Question: I'm trying to create a PDF document from a HTML document. I am using DOMPDF to do this as every other one I found was either too complicated or required me to install something to the web server itself. I just need a very simple HTML to PDF and force download script of some kind. This is my code so far.
It is working almost completely. The ONLY thing that isn't working is the images... For some reason... And it works when I echo the $html variable and load it into a page on it's own.
'''
include('dompdf/dompdf_config.inc.php');
$html = $html_header . formatFormResultDownload($userid) . $html_footer;
$dompdf = new DOMPDF();
$dompdf->set_paper("a4");
$dompdf->load_html($html);
$dompdf->render();
$dompdf->stream('User Gallery (' . date('Y-m-d H:i:s') . ').pdf');
'''
'''
<!DOCTYPE html>
<html>
<head>
<title>****</title>
</head>
<body>
<table border="1" cellpadding="10" width="100%">
<tr>
<td width="50%"><img src=
"http://****.net/client/****/images/logo-large.gif"></td>
<td width="50%"><span><strong>Email</strong>:
****@****.net</span><br>
<span><strong>Company Name</strong>:****</span><br>
<span><strong>Company Email</strong>:****</span></td>
</tr>
</table>
<table border="1" cellpadding="10" width="100%">
<tr>
<td align="center" width="25%"><span><img src=
"http://****.net/client/****/index.php?option=com_datsogallery&amp;view=sbox&amp;catid=7&amp;id=70635"
style="width:200px" width="100%"></span><br>
<br>
<span><strong>IS Reference</strong>: 70635</span><br>
<span><strong>Author</strong>: Rob Speakman</span><br></td>
<td align="center" width="25%"><span><img src=
"http://****.net/client/****/index.php?option=com_datsogallery&amp;view=sbox&amp;catid=7&amp;id=71173"
style="width:200px" width="100%"></span><br>
<br>
<span><strong>IS Reference</strong>: 71173</span><br>
<span><strong>Author</strong>: James Hearne</span><br></td>
<td align="center" width="25%"><span><img src=
"http://****.net/client/****/index.php?option=com_datsogallery&amp;view=sbox&amp;catid=7&amp;id=71177"
style="width:200px" width="100%"></span><br>
<br>
<span><strong>IS Reference</strong>: 71177</span><br>
<span><strong>Author</strong>: James Hearne</span><br></td>
<td align="center" width="25%"><span><img src=
"http://****.net/client/****/index.php?option=com_datsogallery&amp;view=sbox&amp;catid=7&amp;id=71171"
style="width:200px" width="100%"></span><br>
<br>
<span><strong>IS Reference</strong>: 71171</span><br>
<span><strong>Author</strong>: Makiko</span><br></td>
</tr>
</table>
</body>
</html>
'''

Thank you
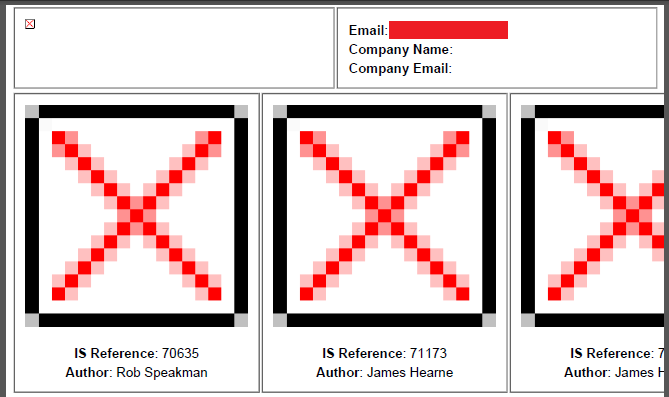
Answer: dompdf considers image paths with a full URL (i.e. one with a domain part such as <URL> to be "remote." There are a few settings that are important when handling remote images:
1. DOMPDF_ENABLE_REMOTE should be set to true
2. The account running your script (e.g. your web server) needs read/write access to the folder specified by DOMPDF_TEMP_DIR
3. dompdf fetches remote images using file_get_contents() which will only work if allow_url_fopen is enabled (some hosts disable this)
4. dompdf will probably need to use the GD PHP extension for some image processing
It's also important to note that dompdf 0.5.x has problems with dynamically-generated images because it relies heavily on extension for image type detection. You can try to trick it by appending a filename to the end of the URL, but this doesn't always work. The dynamic image problem was addressed in version 0.6.x (currently in beta, but still recommended).
Finally, if you're using dompdf 0.6.x check out the setup file (dompdf/www/setup.php) which will let you know if there are any problems with your installation.